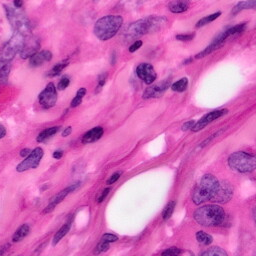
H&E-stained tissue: Pancreatic